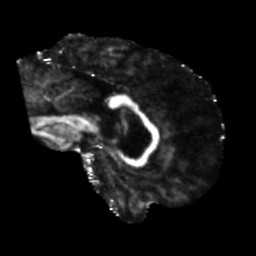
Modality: FA
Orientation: sagittal
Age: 64
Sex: male
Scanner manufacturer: siemens
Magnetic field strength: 3 T
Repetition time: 5.47 s
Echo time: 0.0854 s